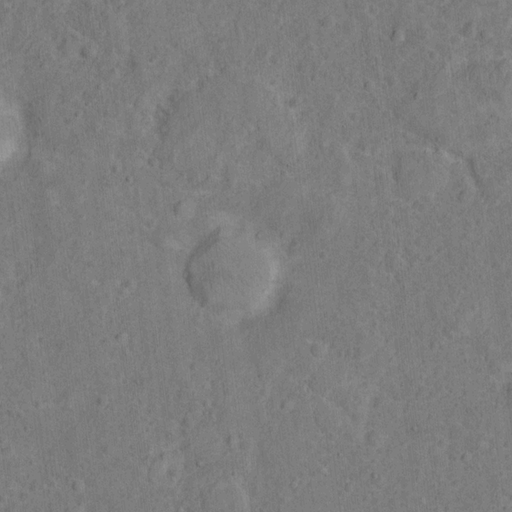
Classes present: Background